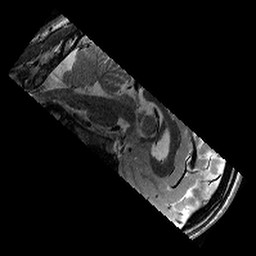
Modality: T2w
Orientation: sagittal
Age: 12
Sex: male
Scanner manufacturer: siemens
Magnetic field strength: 3 T
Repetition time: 9.23 s
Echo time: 0.067 s